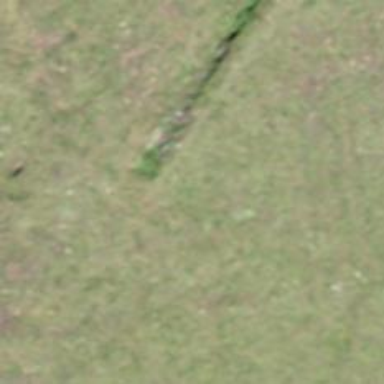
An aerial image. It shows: Military trench surrounded by ditch.